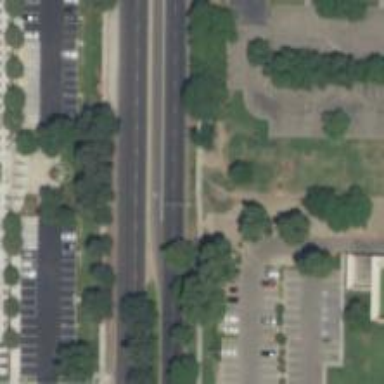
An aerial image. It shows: Secondary link road with asphalt surface.